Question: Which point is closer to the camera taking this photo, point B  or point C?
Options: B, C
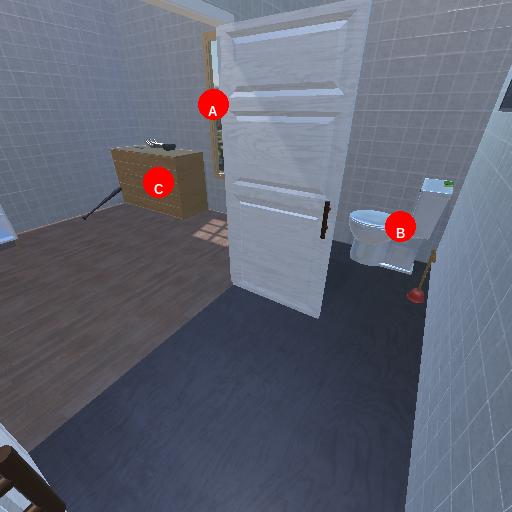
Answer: B